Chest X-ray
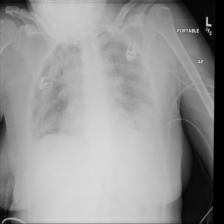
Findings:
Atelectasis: negative
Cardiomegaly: negative
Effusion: negative
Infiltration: negative
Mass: negative
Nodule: negative
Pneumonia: negative
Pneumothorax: negative
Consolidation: negative
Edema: negative
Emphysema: negative
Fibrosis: negative
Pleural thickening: negative
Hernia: negative